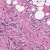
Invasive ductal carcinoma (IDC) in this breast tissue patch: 0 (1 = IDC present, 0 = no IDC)